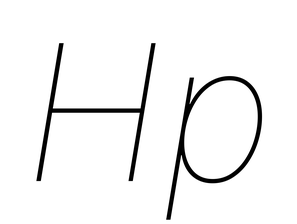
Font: Inter-Italic_Thin_Italic